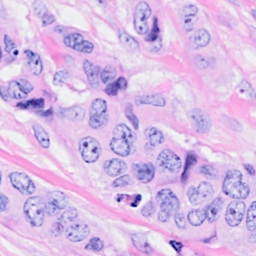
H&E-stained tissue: Breast